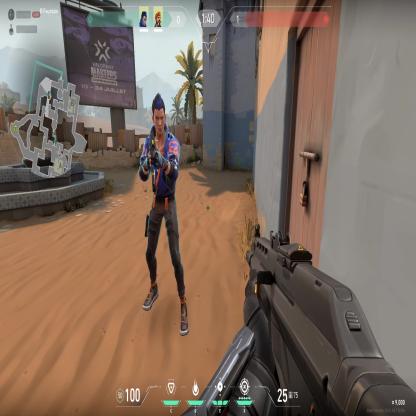
Label: teammate